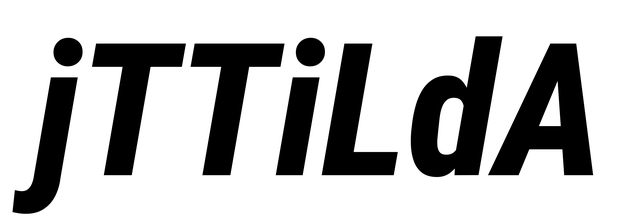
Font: Roboto-Italic_Condensed_ExtraBold_Italic